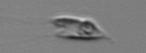
Label: Chrysochromulina_lanceolata